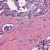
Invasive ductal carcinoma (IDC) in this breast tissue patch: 1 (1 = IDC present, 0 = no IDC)